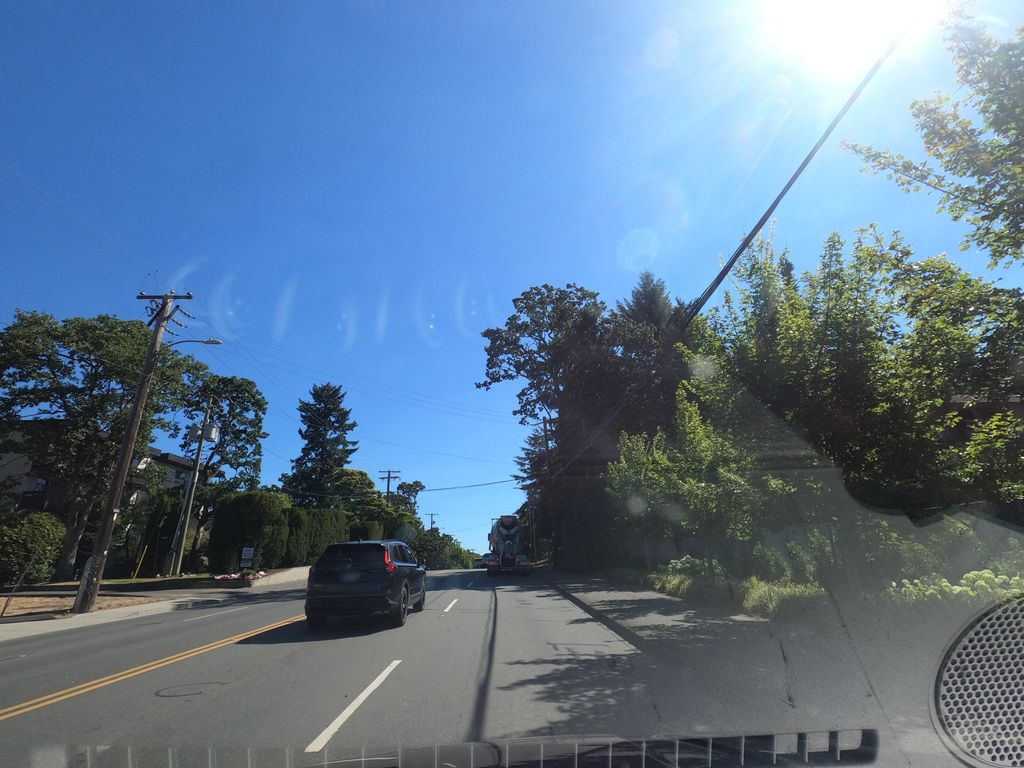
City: victoria